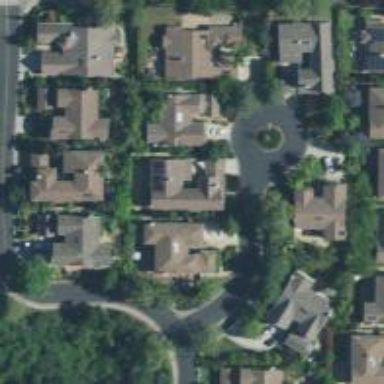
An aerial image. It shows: Driveway.